Question: Coins needed?
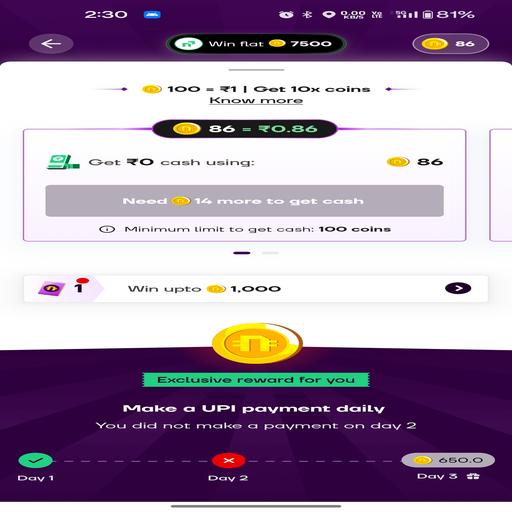
Answer: Fourteen more